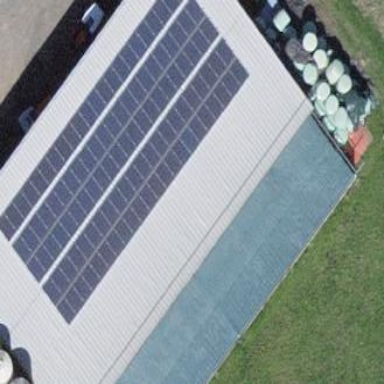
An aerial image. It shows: Solar power generator.